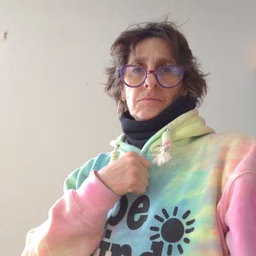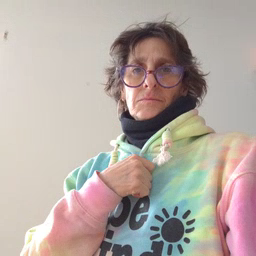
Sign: milk